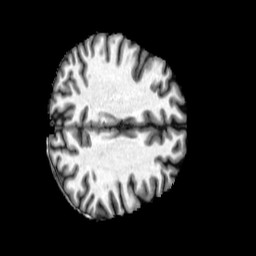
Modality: T1w
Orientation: axial
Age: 36
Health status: healthy
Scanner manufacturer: philips
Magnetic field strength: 3 T
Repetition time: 0.007867 s
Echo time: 0.003623 s